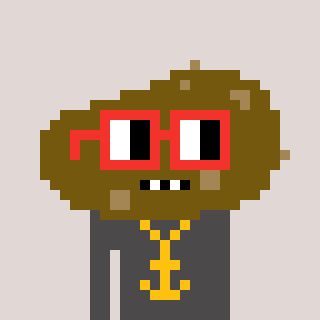
a pixel art character with square red glasses, a potato-shaped head and a grayscale-colored body on a warm background